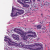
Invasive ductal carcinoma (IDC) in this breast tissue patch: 0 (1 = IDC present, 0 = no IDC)